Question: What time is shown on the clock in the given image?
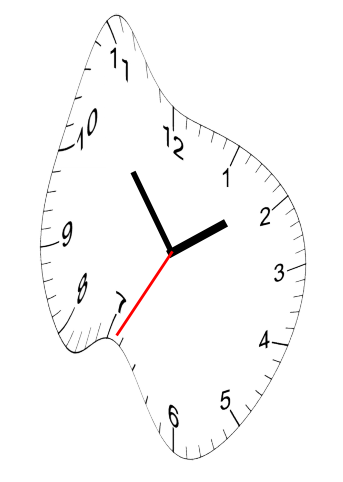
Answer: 01:53:35